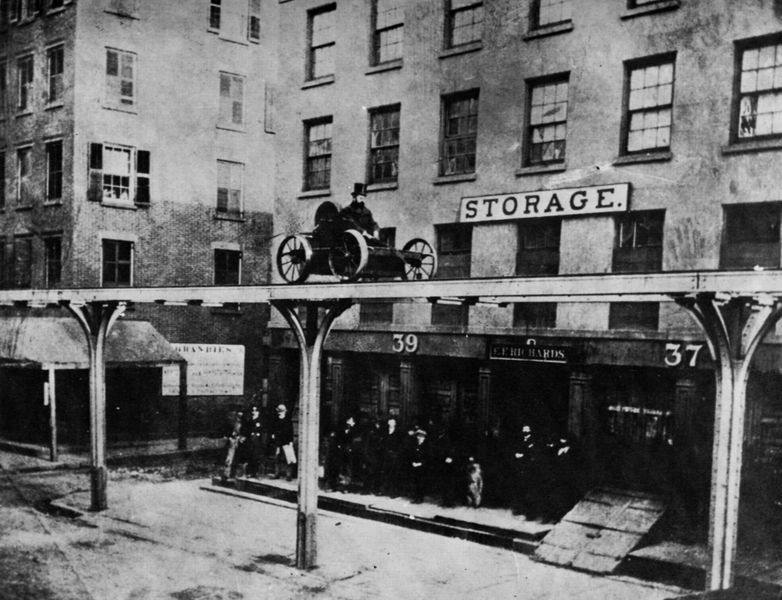
Titel: Colonel Harvey testet einen Kabelwagen
Künstler: Amerikanischer Photograph
Schlagwörter: gruppe, mann, schatten, weiß, menschen, sitzen, stadt, fenster, glas, grau, hell, holz, hut, licht, männer, pfeiler, schaufenster, schwarz, strasse, stützen, säule, säulen, dach, gebäude, haus, weg, leute, menge, zylinder, alt, architektur, präsentation, bild, häuser, gitter, sonne, publikum, england, fensterläden, räder, fassade, fassaden, geschäft, passanten, pflaster, zuschauer, amerika, kutsche, laden, speichen, werbung, vorführung, auto, rad, wagen, steg, tafel, reflexe, zahlen, ziffern, gestell, lichtreflexe, pfosten, foto, fotografie, oben, photographie, eisen, keller, schild, stütze, eckig, bürgersteig, gehsteig, kreuzung, scheiben, brett, schwarz weiss, gehweg, scharz, bordstein, staunen, photo, fahren, sims, leben, gesims, bahn, verkehr, schiene, schienen, rampe, usa, vordach, fahrer, stahl, träger, aufnahme, nummer, automobil, fahrzeug, fot, hasu, lager, fahrt, markise, holzbretter, mietshäuser, utopie, menschne, fotgrafie, hochhaus, innenstadt, planke, buchstabens, hausnummer, new york, schwazr, speichenräder, zukunft, mobilität, bordsteinkante, chauffeur, kellertür, speichenrad, zlinder, gaffer, chicago, manhatten, eer, draisine, hochbahn, dunkelg, hausnummern, lass, stient, torage, zylnder, hochstraße, 1900, 39, storage, 37, autmobil, fotoaperath, fenster menschen